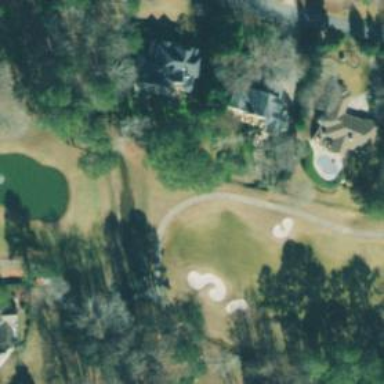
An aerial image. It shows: Golf hole.